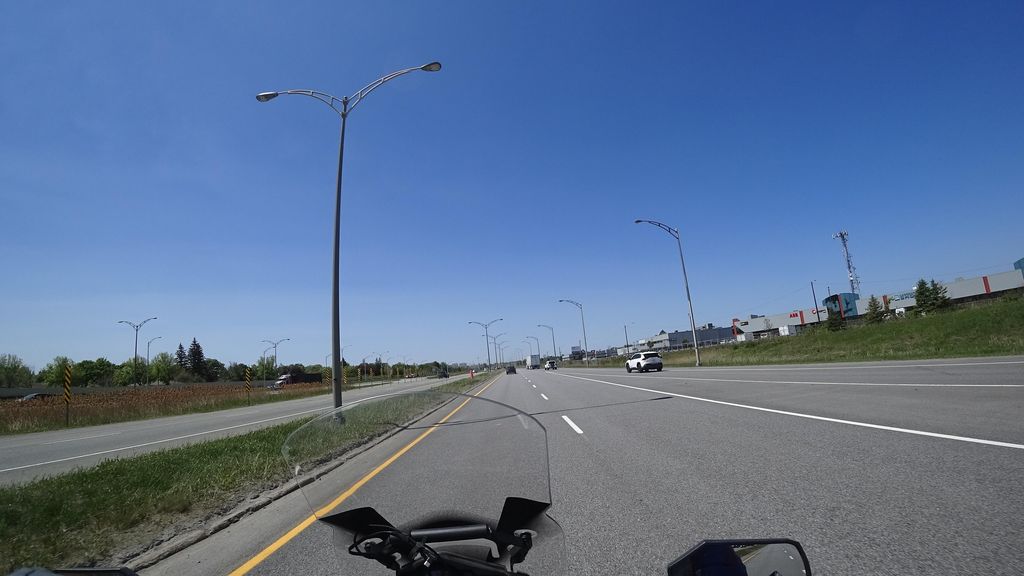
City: quebec_city